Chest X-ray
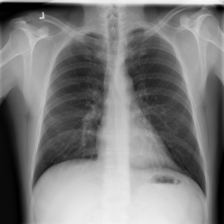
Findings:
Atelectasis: negative
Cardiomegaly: negative
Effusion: negative
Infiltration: negative
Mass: negative
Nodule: negative
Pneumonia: negative
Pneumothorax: negative
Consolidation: negative
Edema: negative
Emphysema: negative
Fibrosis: negative
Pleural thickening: negative
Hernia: negative